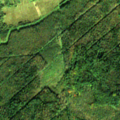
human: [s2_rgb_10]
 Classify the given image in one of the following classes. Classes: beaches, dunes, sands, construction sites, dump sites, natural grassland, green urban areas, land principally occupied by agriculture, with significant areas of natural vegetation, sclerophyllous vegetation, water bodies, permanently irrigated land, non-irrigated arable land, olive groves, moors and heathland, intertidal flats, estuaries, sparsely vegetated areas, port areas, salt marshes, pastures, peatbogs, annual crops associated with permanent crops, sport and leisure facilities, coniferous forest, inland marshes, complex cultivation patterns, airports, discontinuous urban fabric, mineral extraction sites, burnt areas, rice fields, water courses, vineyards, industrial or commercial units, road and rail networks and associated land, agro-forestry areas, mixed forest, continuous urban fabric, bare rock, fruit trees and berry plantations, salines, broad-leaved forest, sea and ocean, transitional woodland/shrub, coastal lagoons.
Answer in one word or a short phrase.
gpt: land principally occupied by agriculture, with significant areas of natural vegetation, broad-leaved forest, mixed forest